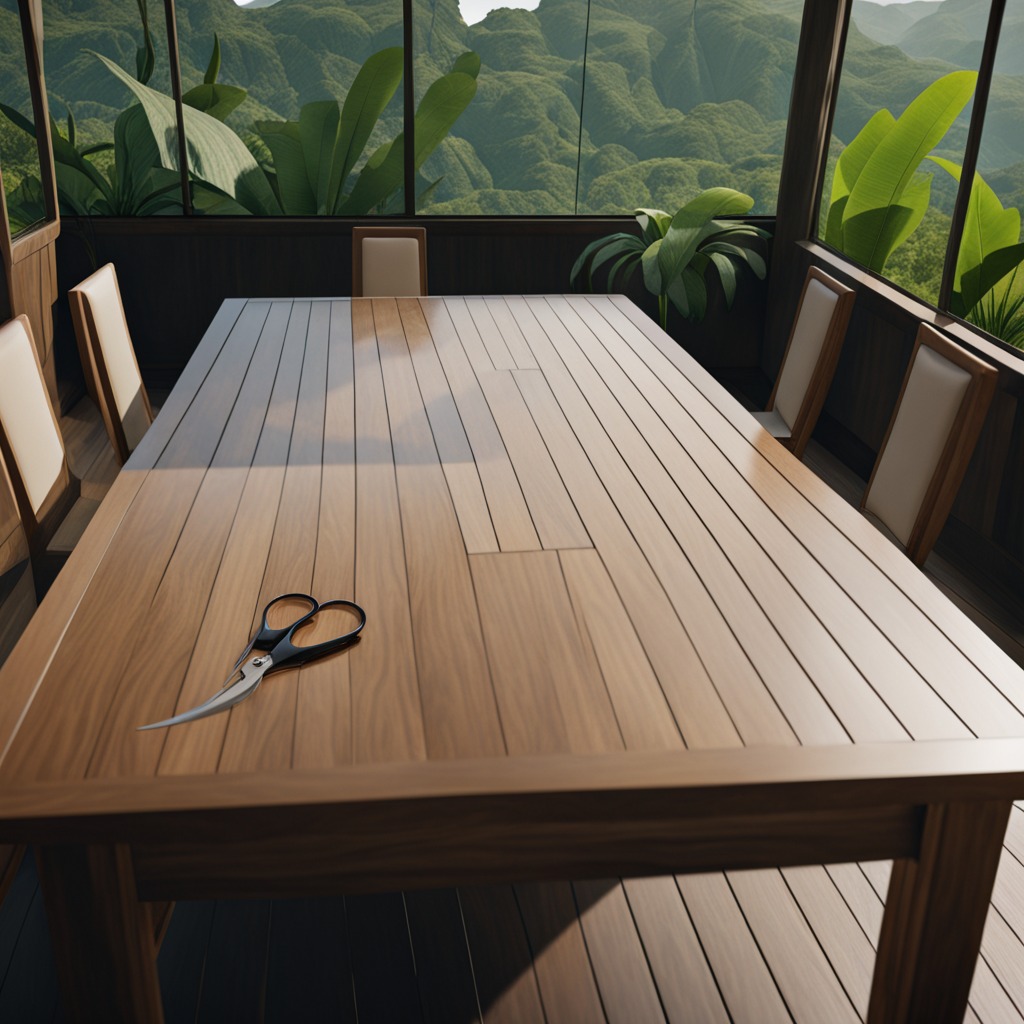
A scissor is lying on a wooden table inside a jungle field workshop tent humid ambient light worn but